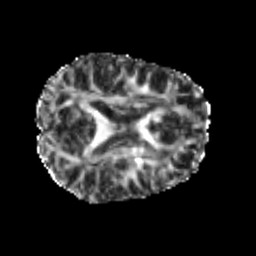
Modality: FA
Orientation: axial
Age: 22
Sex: female
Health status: healthy
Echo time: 0.074 s